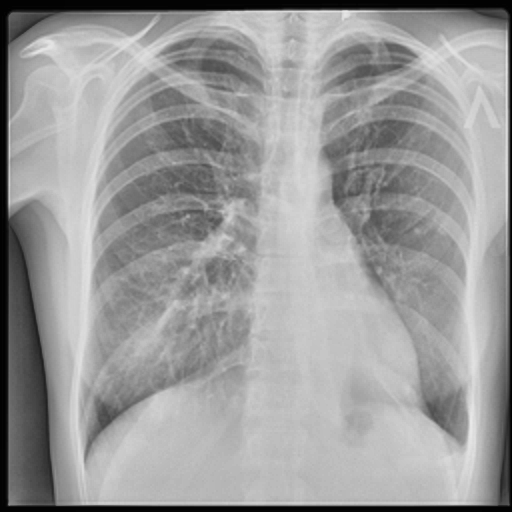
Finding: TUBERCULOSIS